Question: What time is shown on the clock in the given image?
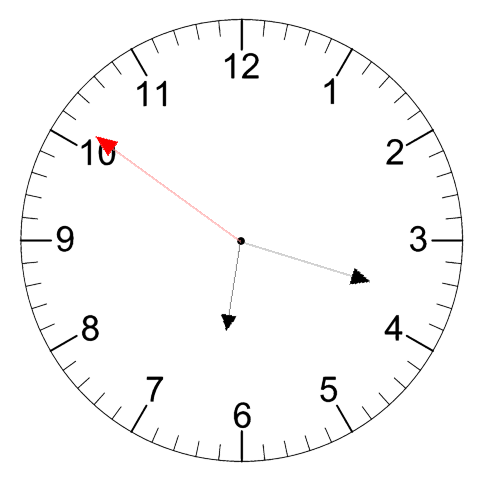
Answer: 06:17:51